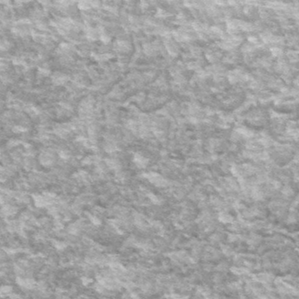
Label: frost